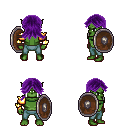
a pixel art fantasy rpg character, male body template, orc, green skin, gold arm armor, teal pants, purple loose hair, bracelets, shield, four views (front, back, left, right), 2x2 character sprite sheet, small pixel art, hard edges, no anti-aliasing